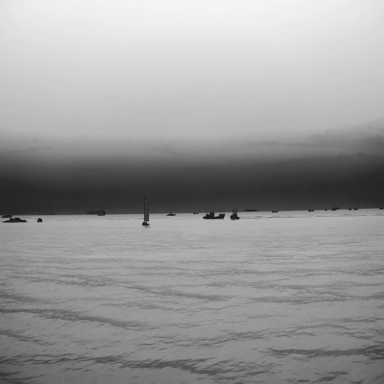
There are 13 objects shown in the infrared image, including a fishing_boat, a sailboat, and 11 bulk_carriers.